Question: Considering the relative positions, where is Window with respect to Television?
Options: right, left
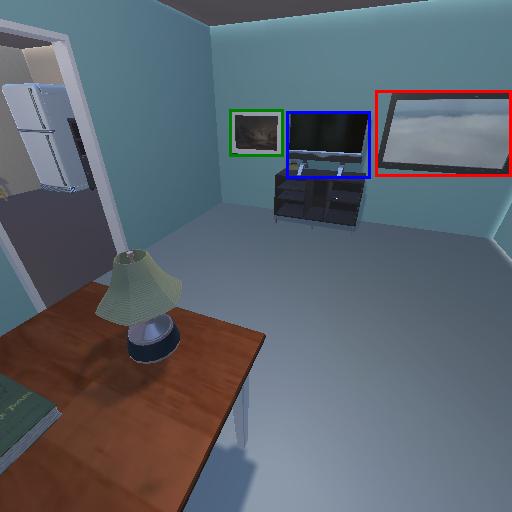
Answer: right